Question: That's how cell selection looks in MS Excel:

Is it possible to have the similar border in regular HTML '<table>' so that the border overlaps near cells (if you look closely you'll see that the border is extended for about '1px' each side over near cells)?
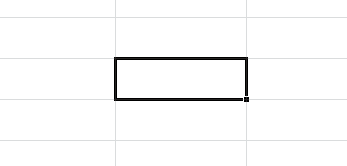
Answer: Yes, to a certain extent. I've only tested in Chrome, but this works: <URL>
'''
td {
width: 120px;
height: 50px;
border: 1px solid gray;
}
td#test_td {
border: 3px solid black;
}
'''